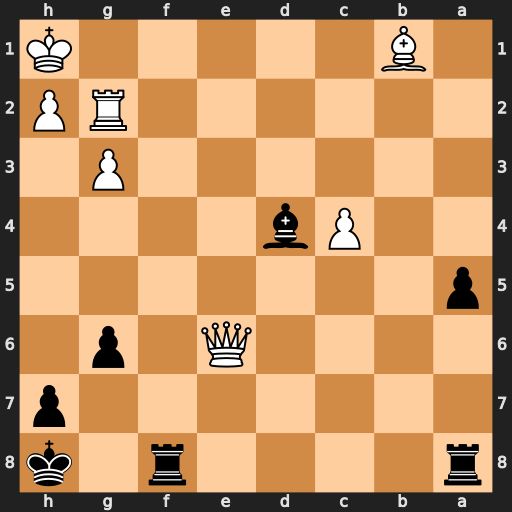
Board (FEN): r4r1k/7p/4Q1p1/p7/2Pb4/6P1/6RP/1B5K
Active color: b
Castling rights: -
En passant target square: -
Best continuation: Rf1+ Rg1 Rxg1#